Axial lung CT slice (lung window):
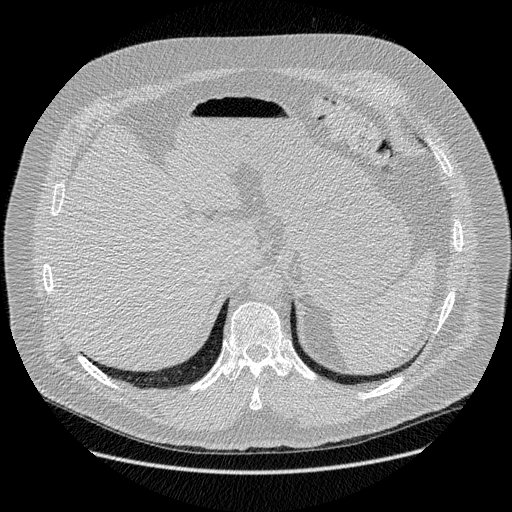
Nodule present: no